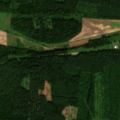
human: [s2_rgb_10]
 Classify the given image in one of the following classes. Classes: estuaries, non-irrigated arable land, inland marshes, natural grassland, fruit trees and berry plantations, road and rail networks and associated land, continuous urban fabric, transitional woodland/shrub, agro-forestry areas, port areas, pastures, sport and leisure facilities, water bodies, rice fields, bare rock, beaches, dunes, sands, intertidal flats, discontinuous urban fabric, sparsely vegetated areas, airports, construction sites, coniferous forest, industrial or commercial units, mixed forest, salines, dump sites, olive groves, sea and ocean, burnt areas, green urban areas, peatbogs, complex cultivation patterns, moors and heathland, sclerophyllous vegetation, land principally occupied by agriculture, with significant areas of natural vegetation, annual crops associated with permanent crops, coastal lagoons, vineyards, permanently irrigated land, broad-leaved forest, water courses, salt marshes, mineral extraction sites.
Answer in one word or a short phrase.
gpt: pastures, coniferous forest, mixed forest, transitional woodland/shrub